Question: I've got a basic webpage, where the intent is to have boxes containing either one or two images. The boxes proceed left to right, wrapping whenever needed.
The padding between the images and the container boxes should be 5px all around. The padding is correct when a single image is contained in the box, but grows larger when a second image is added to the box. Adding a third image does not increase the padding further -- the only difference is between "one image" and "more than one image".
I don't understand what is causing the additional padding, so I can't figure out how to avoid or counteract it.
Any insights?
Here is the source of my webpage, followed by a screenshot of how it's rendering in both Chromium 25.0.1364.160 and Firefox 20.0, running on Linux Mint.
'''
<html>
<head>
<style>
body { background:#FFDDBB; }
* { margin:0; padding:0; }
.wrapper { margin:5px 0 0 5px; float:left; border:1px solid black; padding:5px; background:white; }
</style>
</head>
<body>
<div class="wrapper">
<img src="http://placehold.it/200x200"/>
</div>
<div class="wrapper">
<img src="http://placehold.it/200x200"/>
<img src="http://placehold.it/200x200"/>
</div>
</body>
</html>
'''

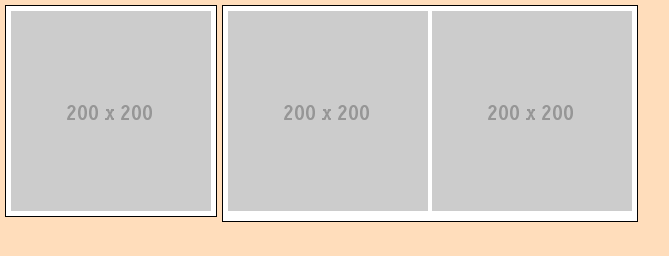
Answer: Summary of partial answer, as reached thanks to Kolink via comments above:
1. img{vertical-align:bottom} is the fix.
2. The extra padding is expected -- see reference questions White space at bottom of anchor tag (Icode4food) and Why does my image have space underneath? (Kolink)
Open question remains:
-